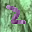
Label: 2